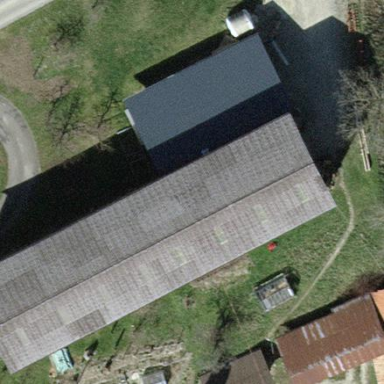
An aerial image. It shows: Farm auxiliary building with gabled roof.